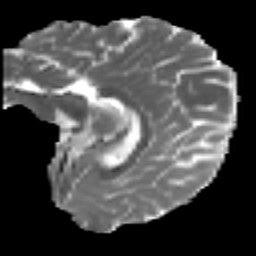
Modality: MD
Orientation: sagittal
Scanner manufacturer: ge
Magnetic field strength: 3 T
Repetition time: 7.98 s
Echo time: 0.0701 s